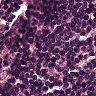
Metastatic tissue present: yes